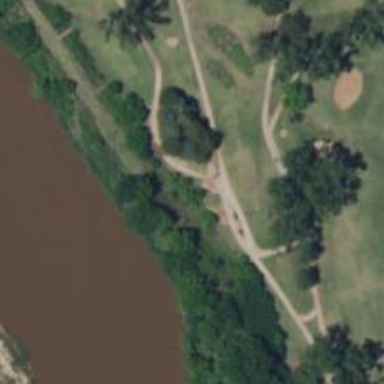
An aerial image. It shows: Footway that serves as golf path.